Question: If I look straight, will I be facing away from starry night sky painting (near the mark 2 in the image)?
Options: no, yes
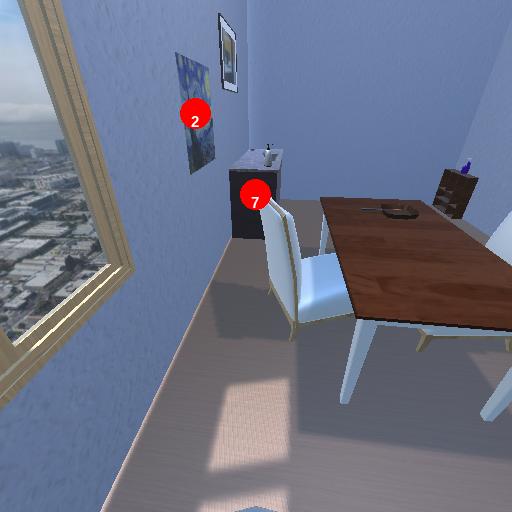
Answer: no